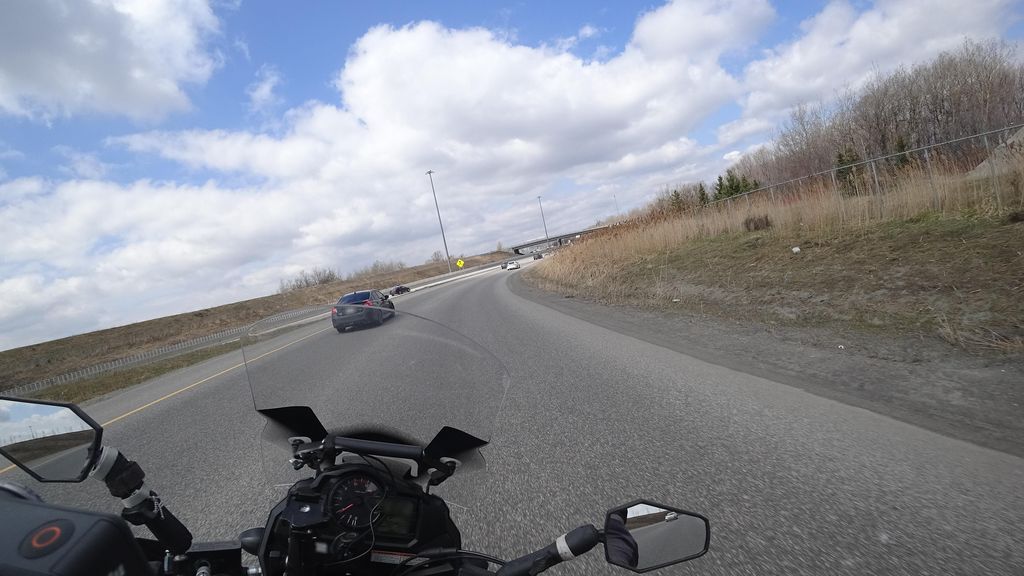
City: quebec_city